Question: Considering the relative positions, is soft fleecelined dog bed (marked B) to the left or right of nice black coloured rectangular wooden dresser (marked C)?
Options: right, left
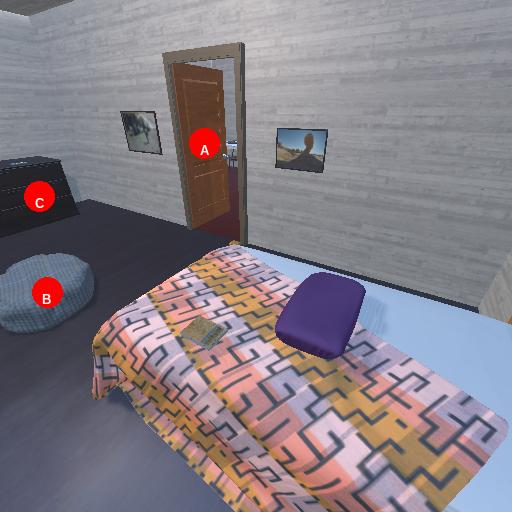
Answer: right